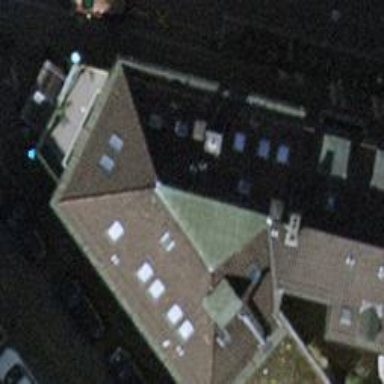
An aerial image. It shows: Pub.